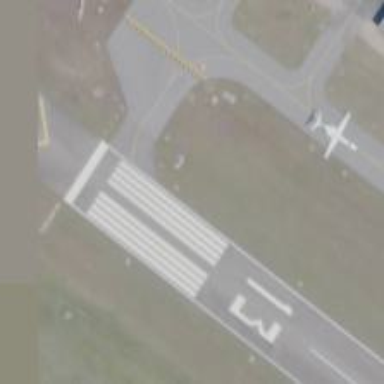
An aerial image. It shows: Image of taxiway at airport.